Interaction volume radius: 10 \u00c5
Interaction volume height: 35 \u00c5
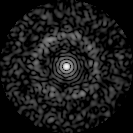
Disorder parameter: 0.8407